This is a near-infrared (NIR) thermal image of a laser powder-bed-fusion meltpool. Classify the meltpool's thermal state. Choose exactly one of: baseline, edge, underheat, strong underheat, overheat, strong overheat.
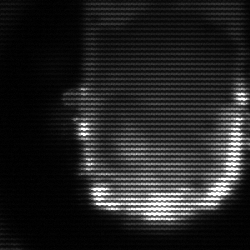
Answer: baseline